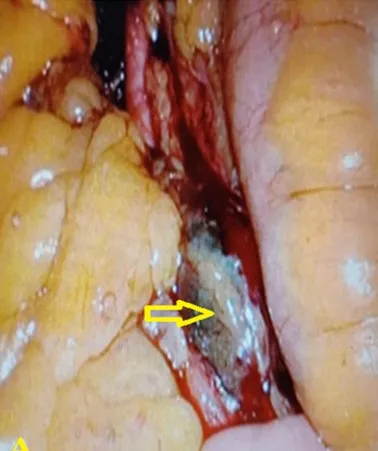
Enlarged blue-black pelvic lymph nodes (arrow).
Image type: medical_photograph (other_medical_photograph)